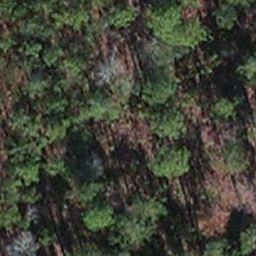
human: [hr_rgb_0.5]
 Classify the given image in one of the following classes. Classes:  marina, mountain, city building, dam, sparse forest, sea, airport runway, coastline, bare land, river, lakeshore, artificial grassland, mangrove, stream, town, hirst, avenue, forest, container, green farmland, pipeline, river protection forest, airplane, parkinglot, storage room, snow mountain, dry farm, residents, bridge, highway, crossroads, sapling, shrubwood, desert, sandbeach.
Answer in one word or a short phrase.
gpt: sapling